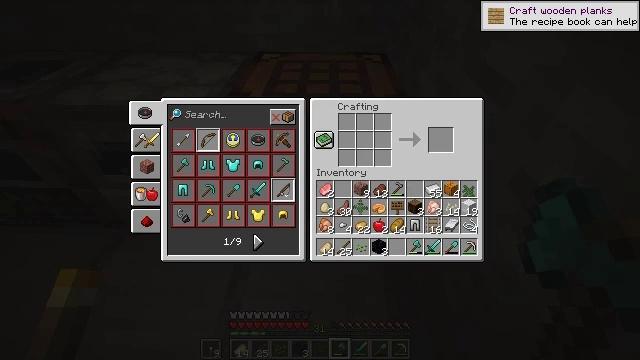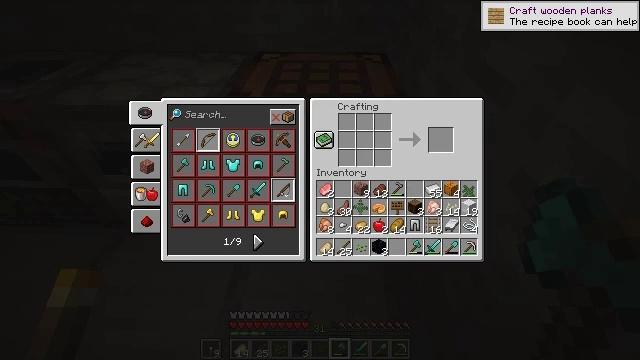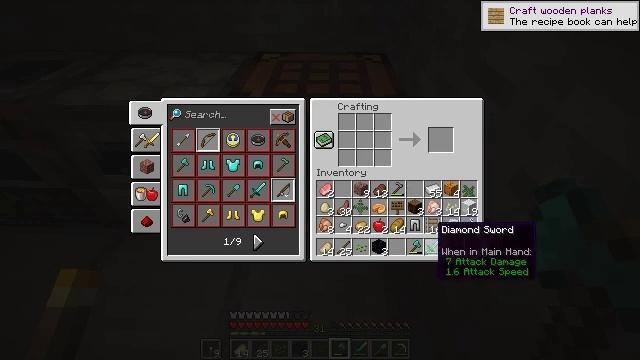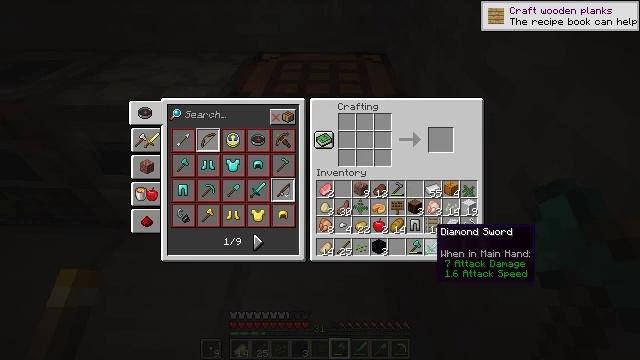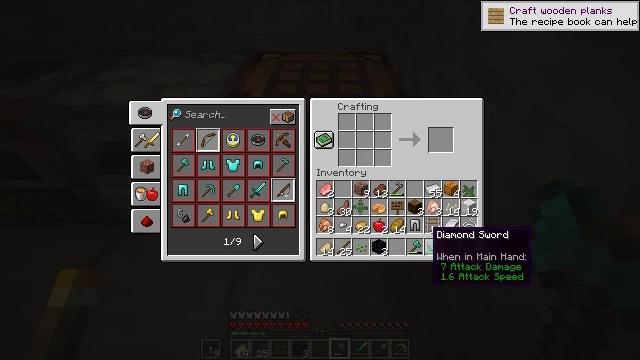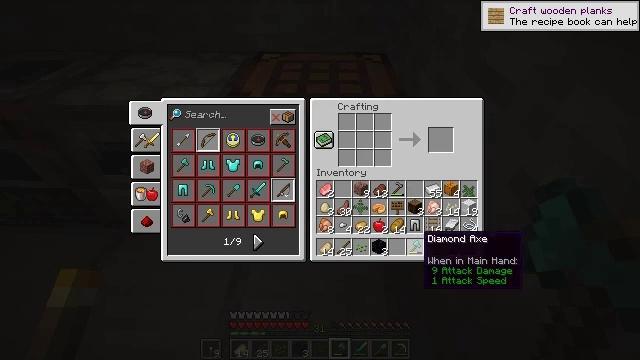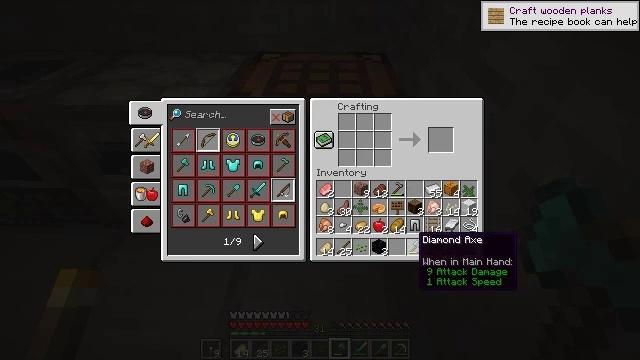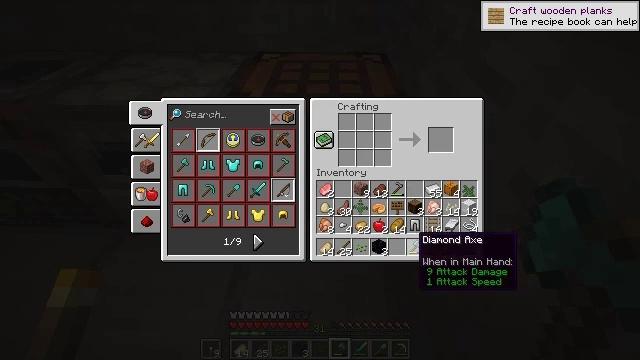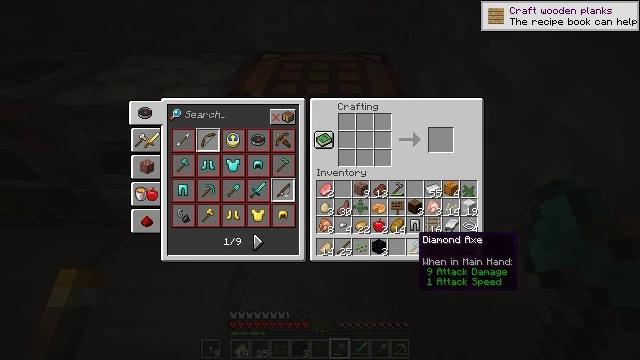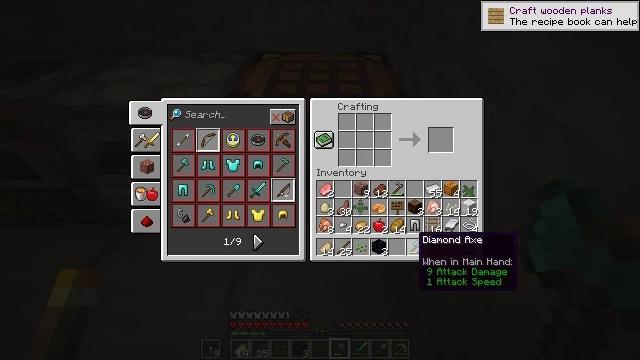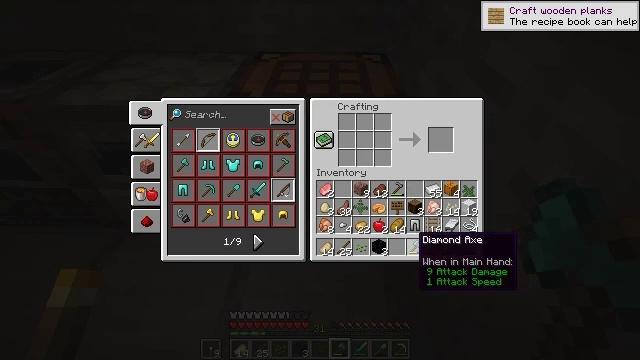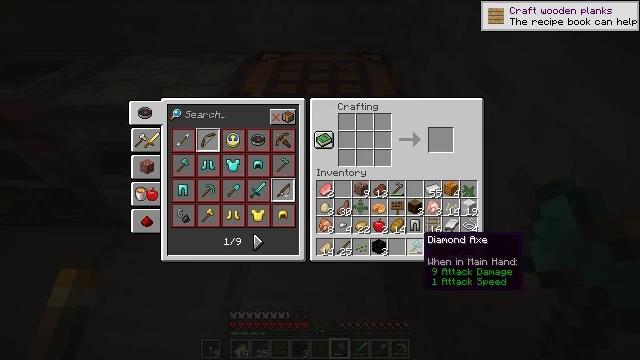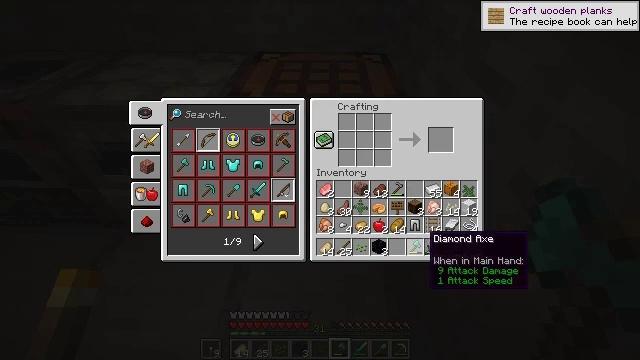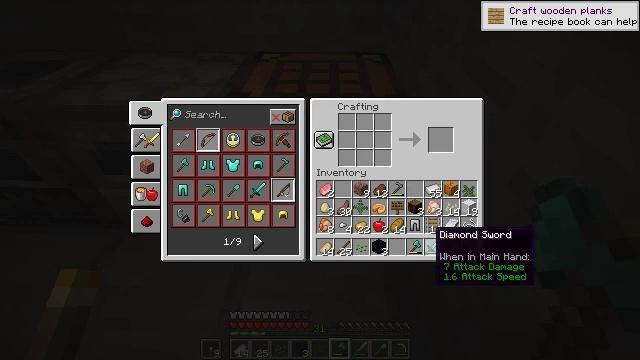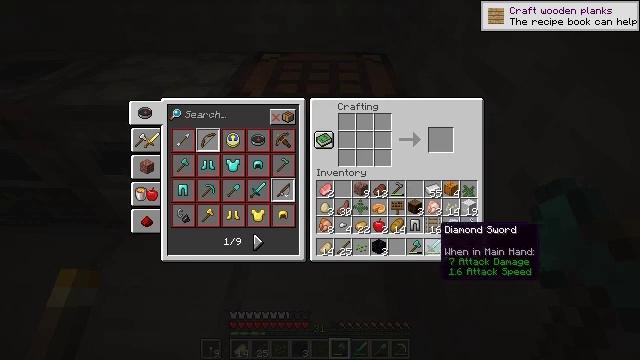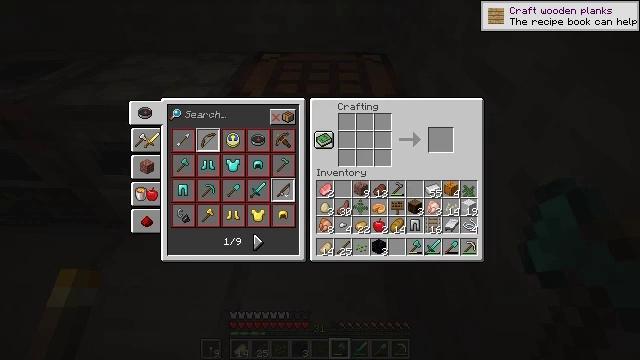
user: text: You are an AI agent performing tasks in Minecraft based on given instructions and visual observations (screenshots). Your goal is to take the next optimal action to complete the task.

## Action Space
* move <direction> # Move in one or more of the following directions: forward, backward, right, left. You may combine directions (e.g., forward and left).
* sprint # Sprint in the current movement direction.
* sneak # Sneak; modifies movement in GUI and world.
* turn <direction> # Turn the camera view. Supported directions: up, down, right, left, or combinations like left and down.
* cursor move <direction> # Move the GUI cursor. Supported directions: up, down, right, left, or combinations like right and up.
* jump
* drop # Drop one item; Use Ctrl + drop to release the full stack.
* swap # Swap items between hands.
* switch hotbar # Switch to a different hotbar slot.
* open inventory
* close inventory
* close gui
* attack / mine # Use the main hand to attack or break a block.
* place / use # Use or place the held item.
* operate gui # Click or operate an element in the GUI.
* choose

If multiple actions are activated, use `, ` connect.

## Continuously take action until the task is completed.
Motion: motion action
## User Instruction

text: Use iron ingots and a stick to craft a rail.
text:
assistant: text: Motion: no_op
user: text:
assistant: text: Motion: no_op
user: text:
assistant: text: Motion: no_op
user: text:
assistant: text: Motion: no_op
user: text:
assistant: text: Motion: turn left
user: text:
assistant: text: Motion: no_op
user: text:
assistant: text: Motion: no_op
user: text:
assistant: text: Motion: no_op
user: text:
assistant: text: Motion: no_op
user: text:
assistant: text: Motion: no_op
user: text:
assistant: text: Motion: no_op
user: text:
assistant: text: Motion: no_op
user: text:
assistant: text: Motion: no_op
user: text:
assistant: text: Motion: no_op
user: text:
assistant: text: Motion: no_op
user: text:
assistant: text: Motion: no_op
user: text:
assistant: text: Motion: no_op
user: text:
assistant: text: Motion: no_op
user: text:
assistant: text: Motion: no_op
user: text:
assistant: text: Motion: no_op
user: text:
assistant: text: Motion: no_op
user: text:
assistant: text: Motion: no_op
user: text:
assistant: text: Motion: no_op
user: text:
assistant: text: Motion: no_op
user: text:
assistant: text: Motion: no_op
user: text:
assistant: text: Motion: no_op
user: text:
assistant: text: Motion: no_op
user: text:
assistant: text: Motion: no_op
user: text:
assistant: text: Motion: no_op
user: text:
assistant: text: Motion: no_op